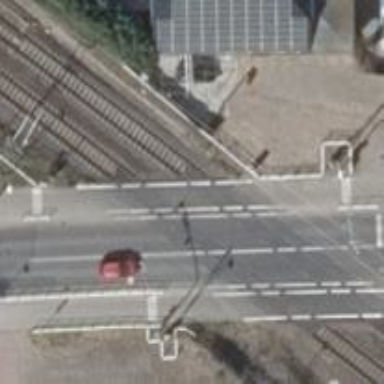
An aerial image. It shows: Railway crossing with lights and full barriers.